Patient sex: M
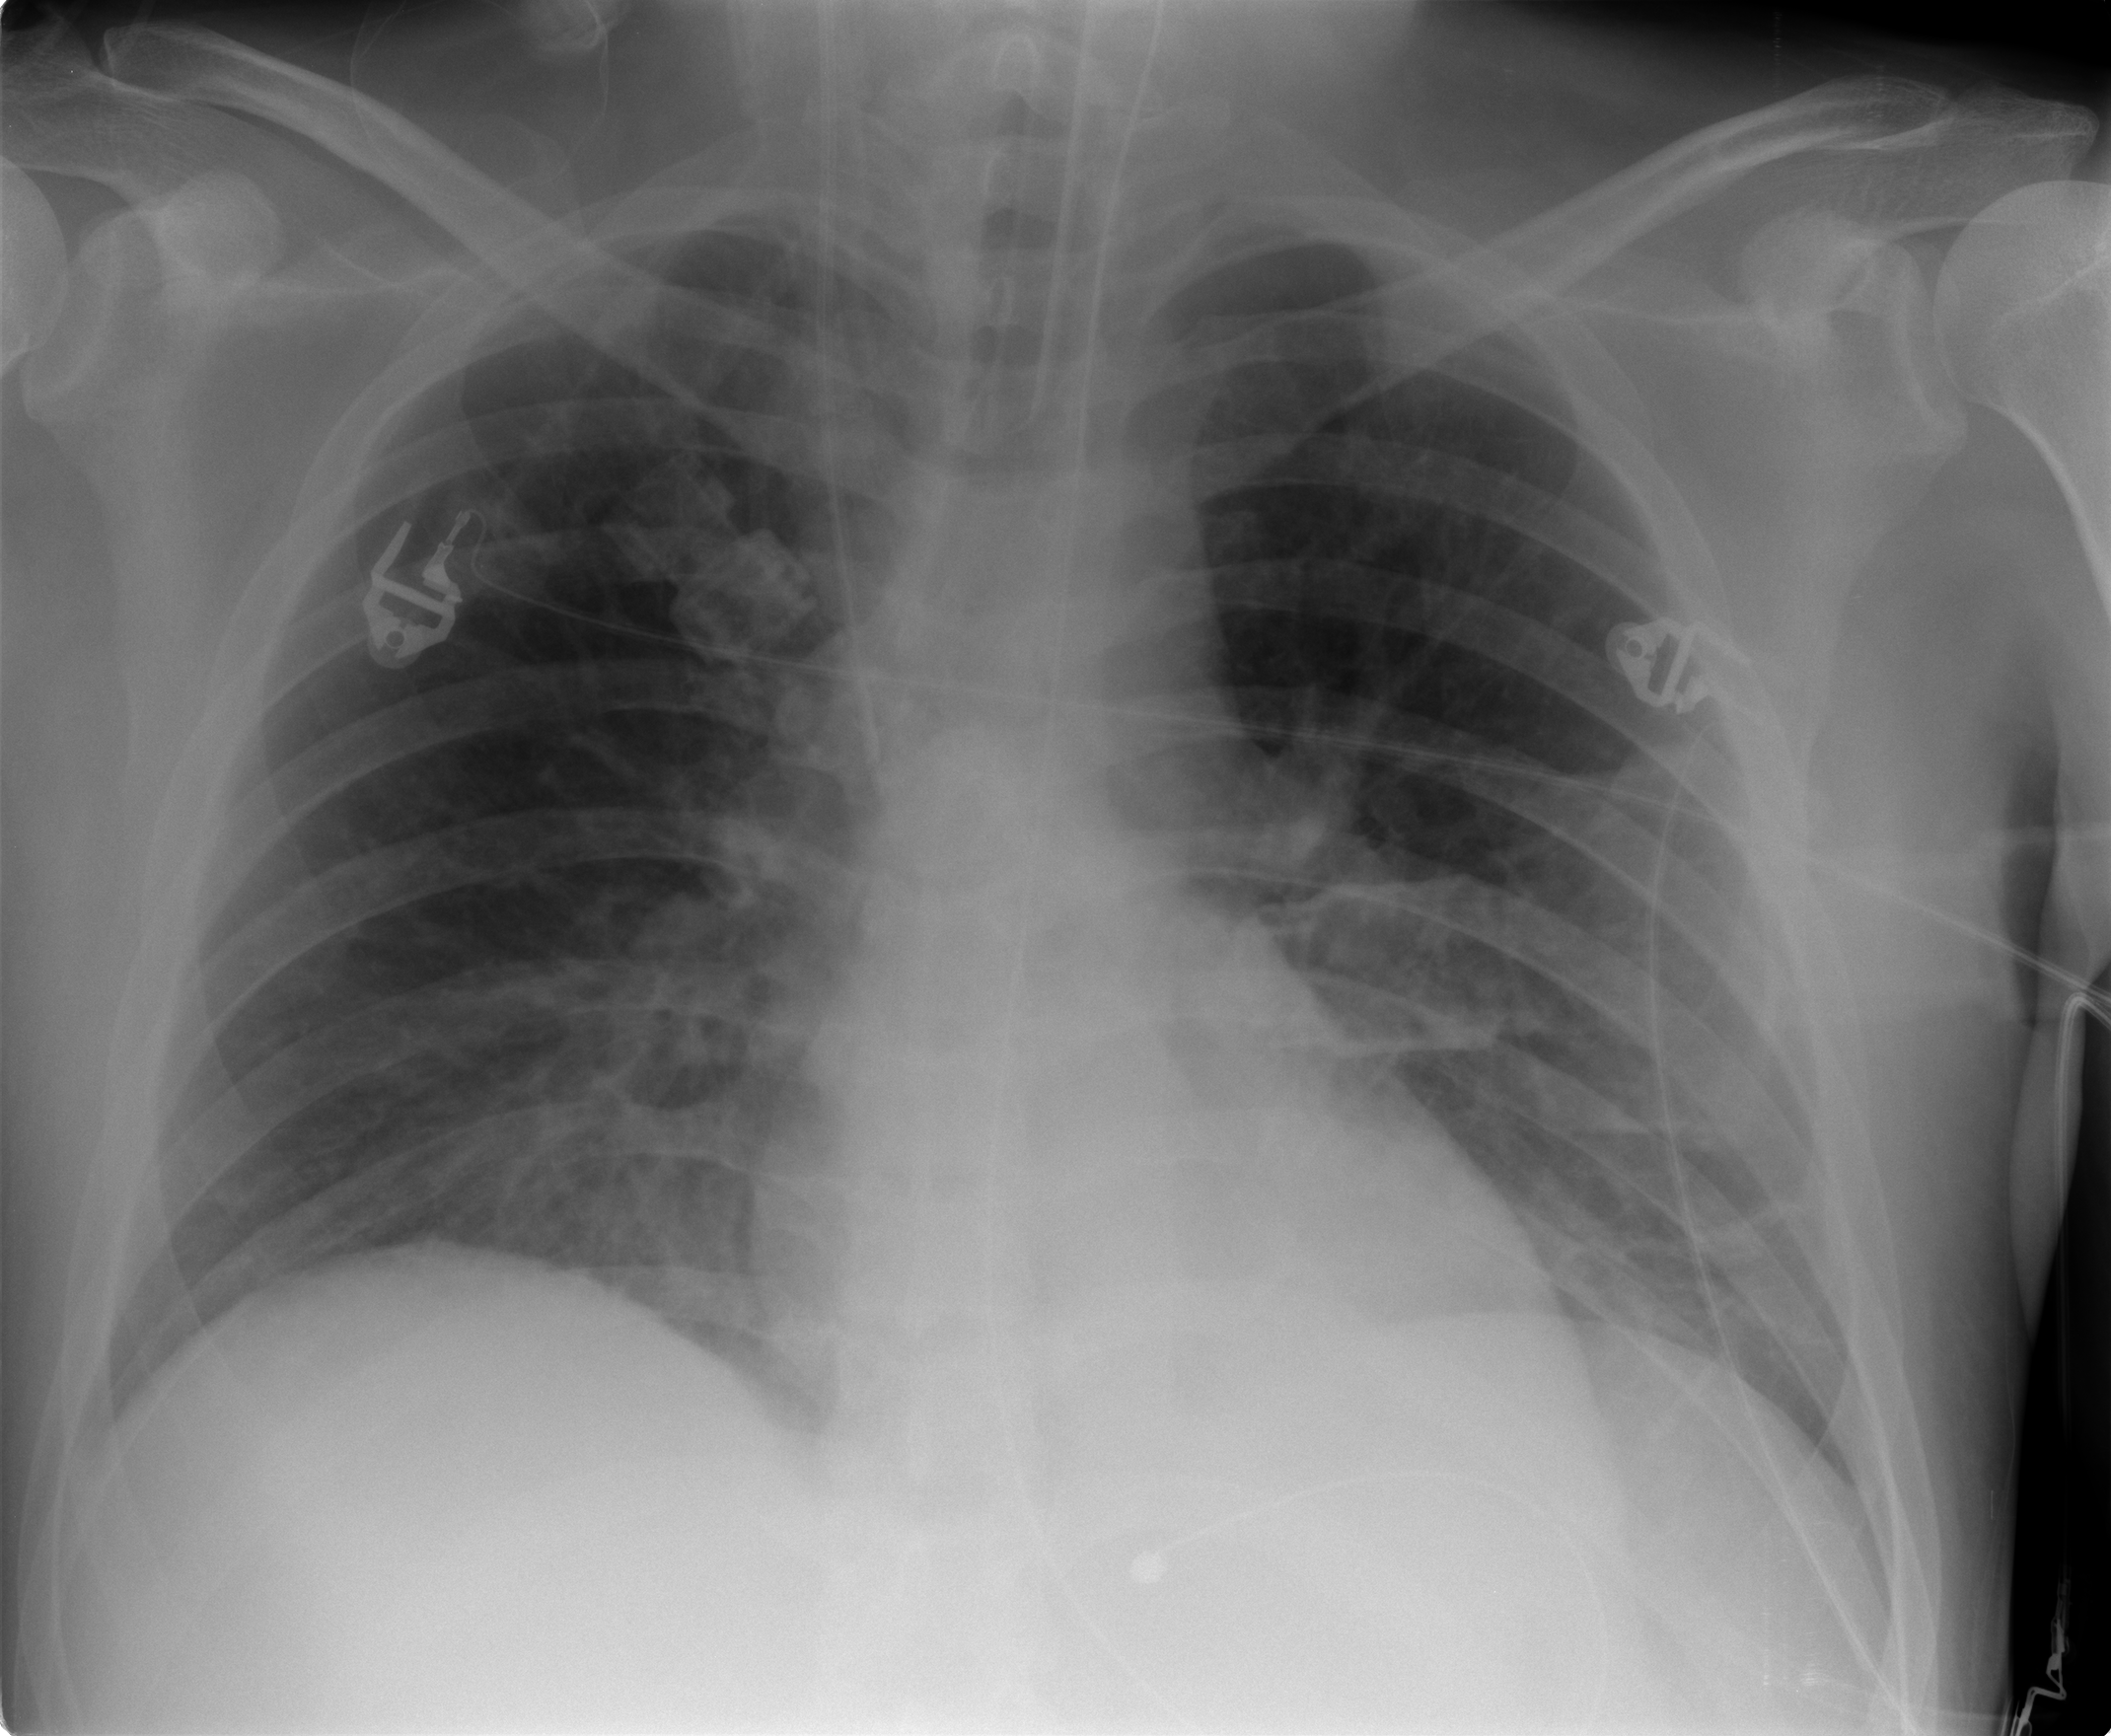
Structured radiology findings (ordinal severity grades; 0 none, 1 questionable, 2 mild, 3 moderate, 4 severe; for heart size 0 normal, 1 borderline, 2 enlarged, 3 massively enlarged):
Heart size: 0
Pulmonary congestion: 1
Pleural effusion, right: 0
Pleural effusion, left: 0
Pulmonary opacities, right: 1
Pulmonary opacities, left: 1
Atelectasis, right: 2
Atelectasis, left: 2